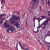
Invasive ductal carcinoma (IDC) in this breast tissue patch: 1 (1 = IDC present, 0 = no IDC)